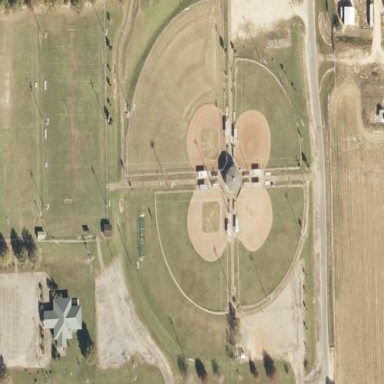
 and softball activities on leisure land."